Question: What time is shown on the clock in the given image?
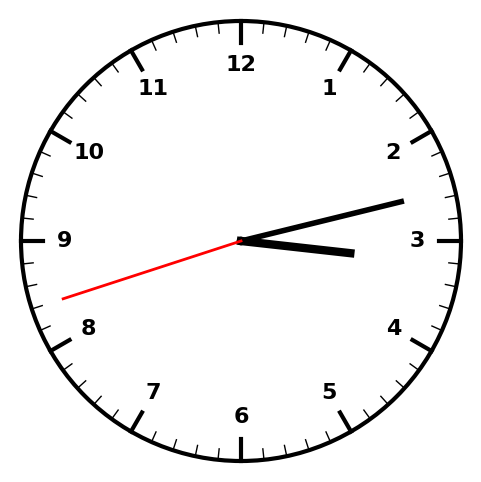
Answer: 03:12:42